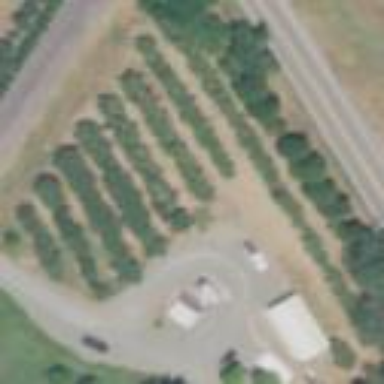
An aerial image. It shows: Orchard filled with olive trees.